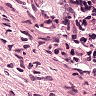
Metastatic tissue present: no